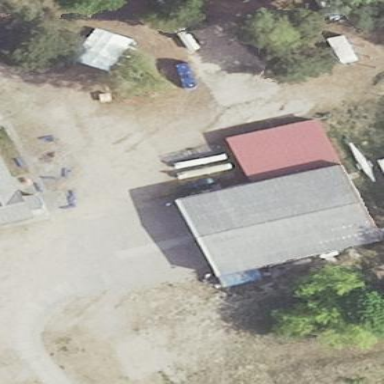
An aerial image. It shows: Hangar.